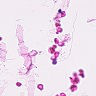
Metastatic tissue present: no